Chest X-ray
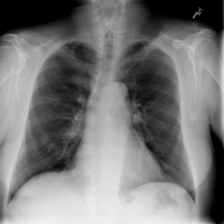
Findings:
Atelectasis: positive
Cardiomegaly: negative
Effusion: positive
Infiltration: negative
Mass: negative
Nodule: negative
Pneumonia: negative
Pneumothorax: negative
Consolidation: negative
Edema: negative
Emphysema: negative
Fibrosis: negative
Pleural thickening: negative
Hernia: negative